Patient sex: F
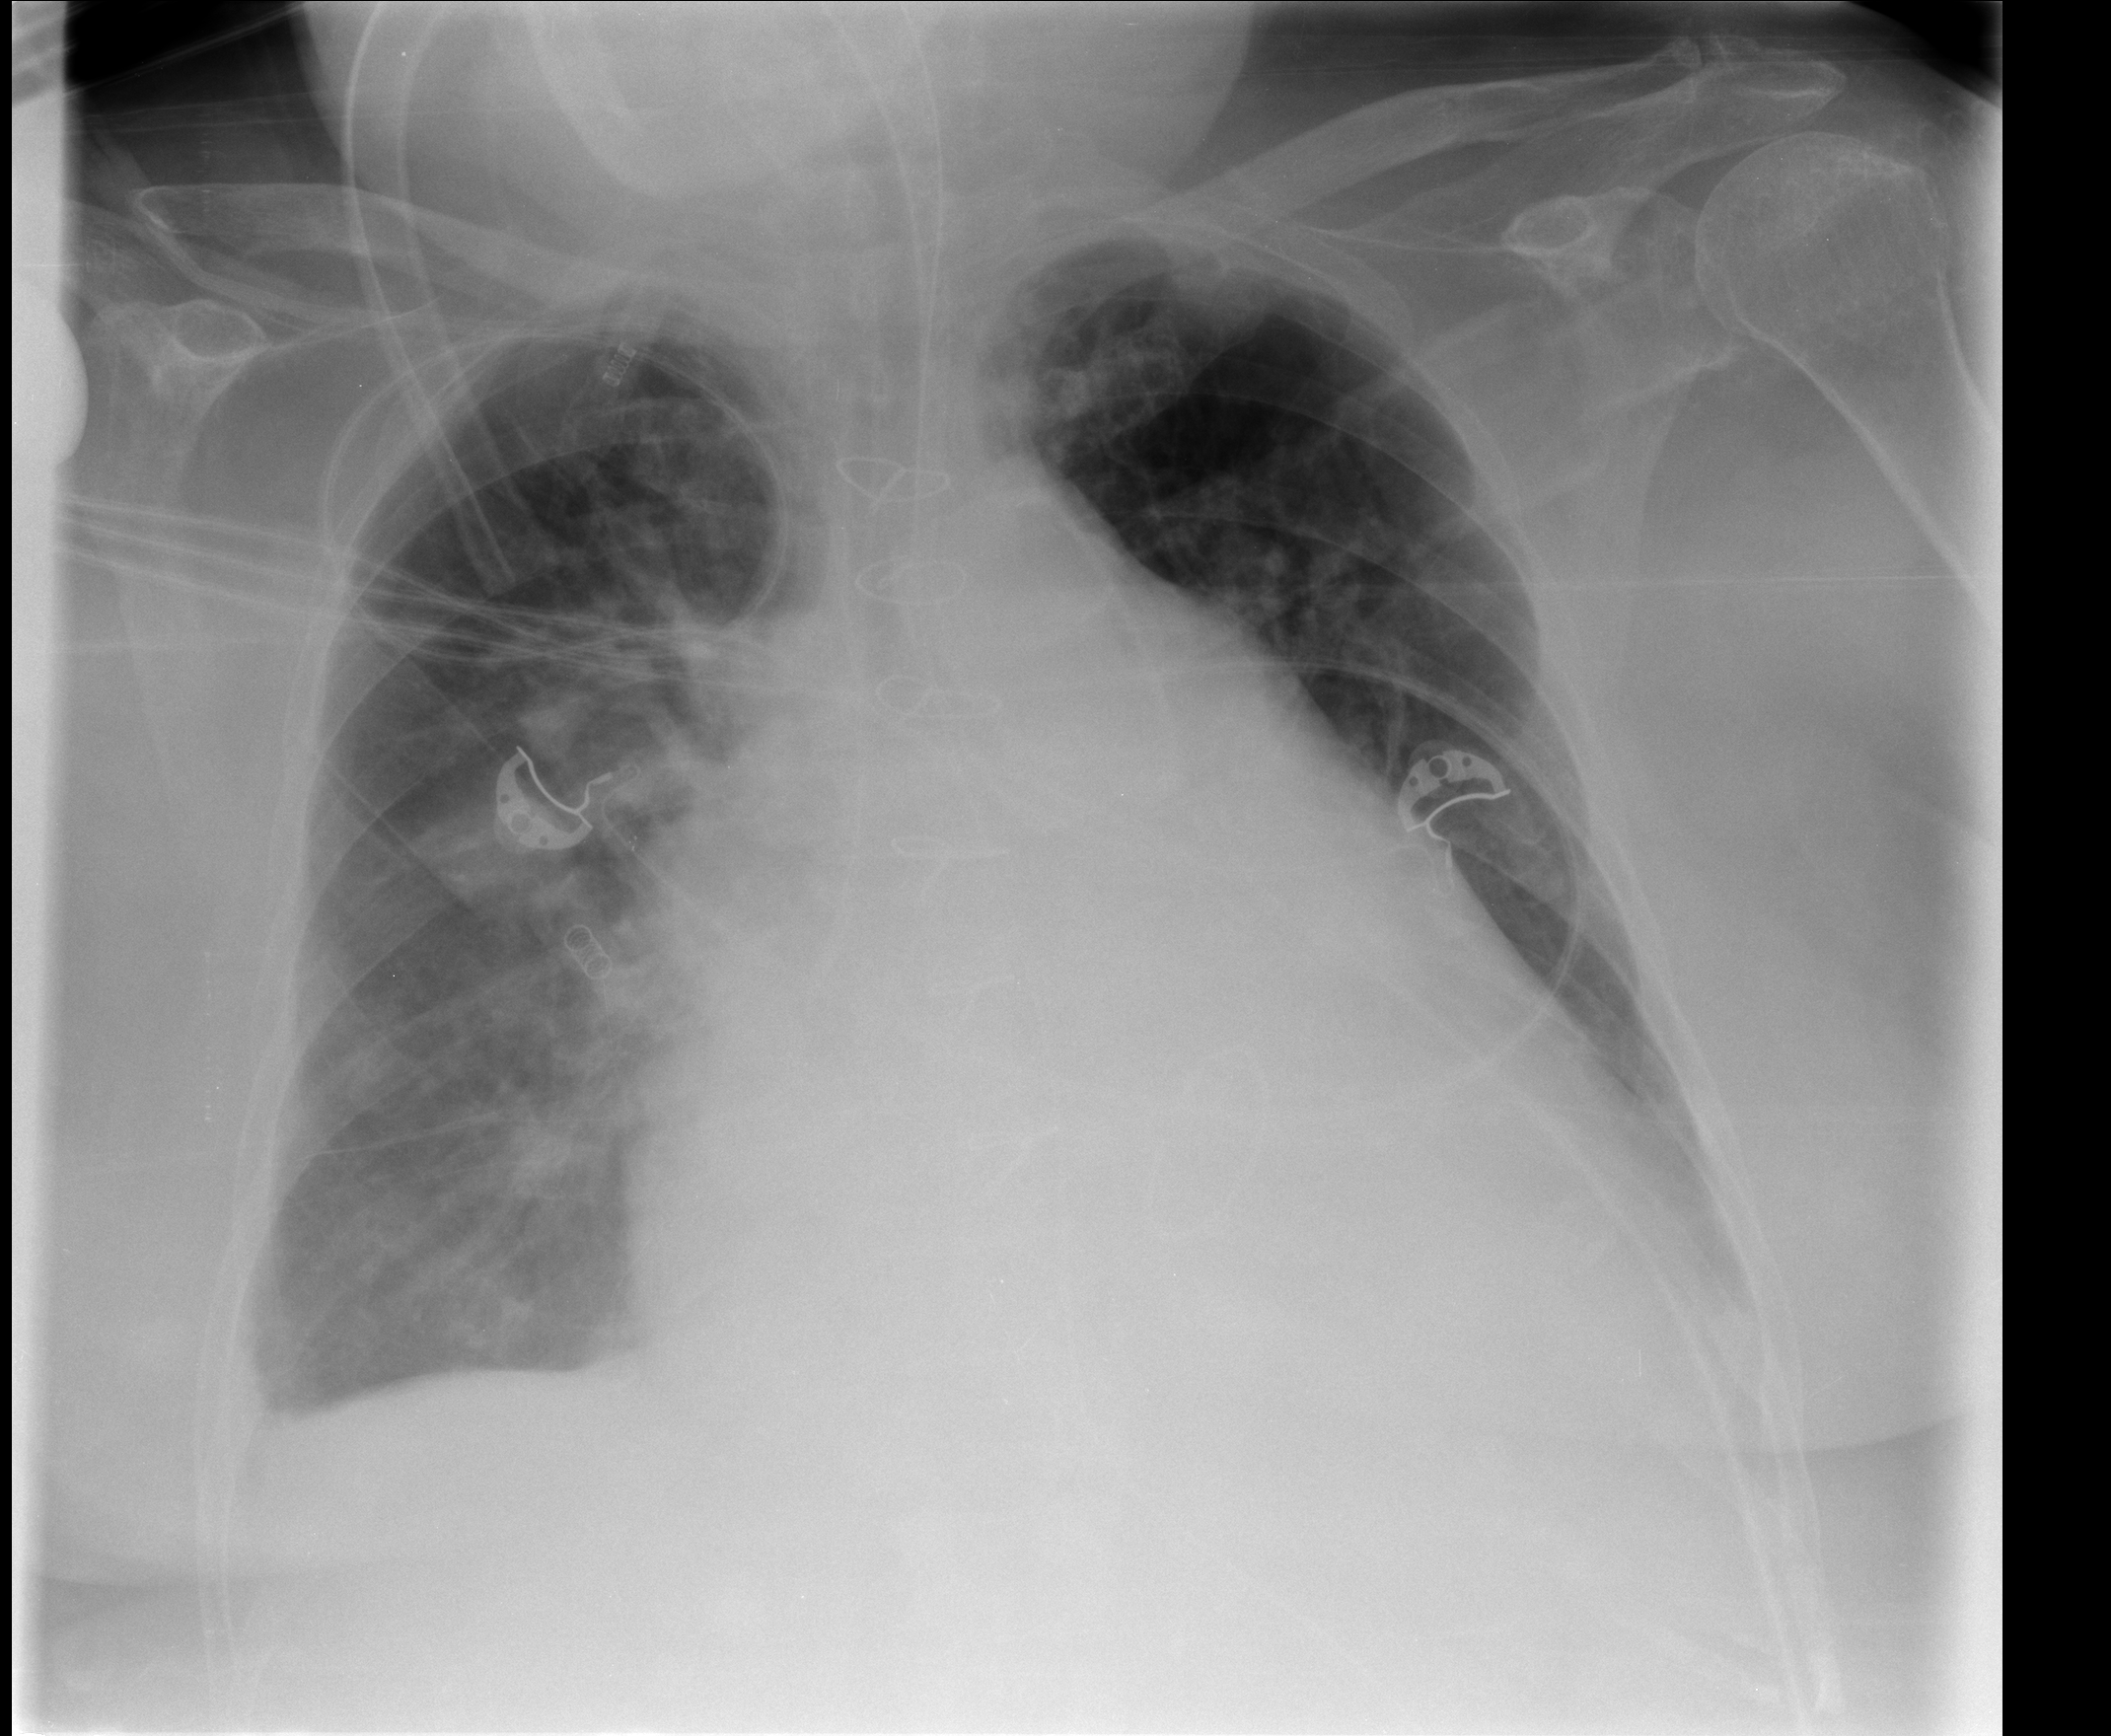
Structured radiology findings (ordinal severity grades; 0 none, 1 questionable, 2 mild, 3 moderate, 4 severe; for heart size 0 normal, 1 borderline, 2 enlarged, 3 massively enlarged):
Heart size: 3
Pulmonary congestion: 2
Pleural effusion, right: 2
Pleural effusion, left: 2
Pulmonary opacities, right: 3
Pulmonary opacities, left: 0
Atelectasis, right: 2
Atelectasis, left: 2